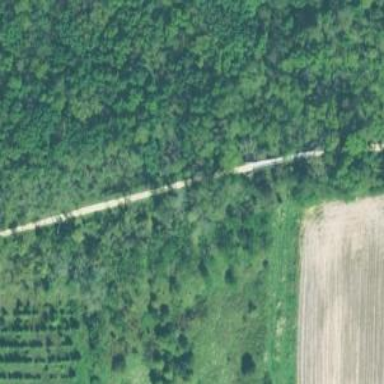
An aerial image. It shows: Abandoned railway crossing over cycleway bridge.